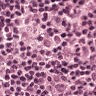
Metastatic tissue present: no